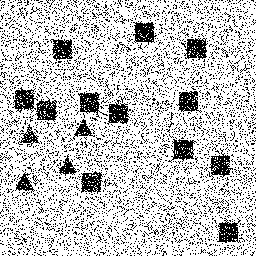
Squares: 12
Triangles: 4
Stars: 0
Total shapes: 16